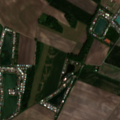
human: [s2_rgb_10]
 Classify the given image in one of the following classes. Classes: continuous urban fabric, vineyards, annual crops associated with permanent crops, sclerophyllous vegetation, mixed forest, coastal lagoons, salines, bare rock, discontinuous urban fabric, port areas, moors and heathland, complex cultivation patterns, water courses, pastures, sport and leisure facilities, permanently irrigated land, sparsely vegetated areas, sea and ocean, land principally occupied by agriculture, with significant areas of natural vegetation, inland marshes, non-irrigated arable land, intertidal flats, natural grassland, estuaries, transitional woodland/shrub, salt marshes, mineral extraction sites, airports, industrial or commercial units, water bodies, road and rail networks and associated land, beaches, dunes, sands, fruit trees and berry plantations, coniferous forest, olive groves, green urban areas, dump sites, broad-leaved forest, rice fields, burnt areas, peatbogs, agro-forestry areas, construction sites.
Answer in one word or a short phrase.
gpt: discontinuous urban fabric, non-irrigated arable land